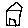
Label: house